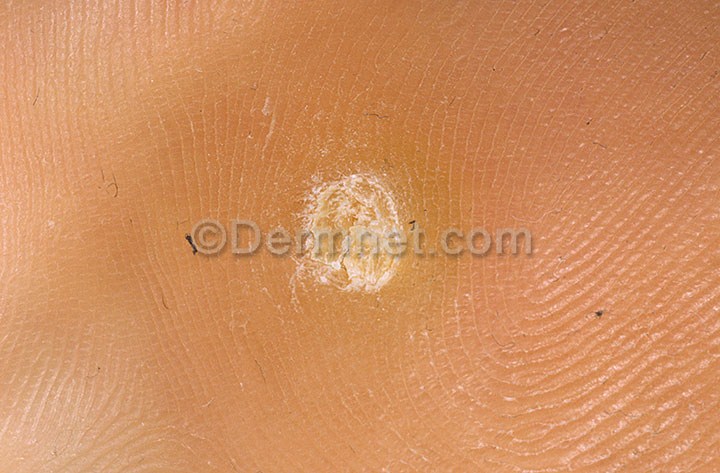
Disease: Warts Molluscum and other Viral Infections